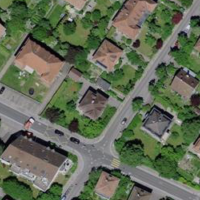
EUNIS habitat code: 55
Species observed at this site:
Autographa gamma
Araneus diadematus
Coreus marginatus
Argynnis paphia
Symphoricarpos albus